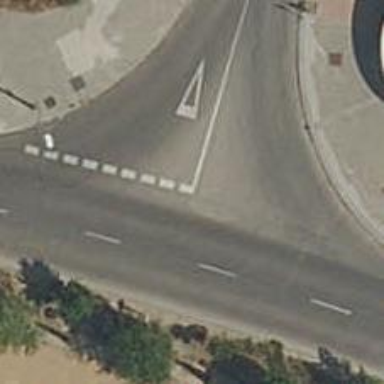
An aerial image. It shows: Road with "give way" sign.